Question: Hello i am doing web for statistic. There is problem in time span. There is two input from and to.

they are by default and takes time from following code:
'''
$date = date('y-m-d');
$sd = strtotime ( '-1 month' , strtotime ( $date ) ) ;
$trgD = date ( 'y-m-d' , $sd );
'''
than i printing them to the two inputs (from and to). Now i have a problem when user enter the time. how can i store them to $date and $trgD;
What should i do?
the form code is:
'''
<form name="sdate" method="post" action="index.php">
<td width="38" height="35">Aas</td>
<td width="89">
<input name="date1" id="date1" title="Ekhlekh odor" size="14" value="<?php echo $trgD ?>" type="text">
</td>
<td width="48"><input style="padding-bottom: 4px;" src="images/img1.gif" alt="Ta odroo songono uu" title="ekhlekh odor songokh" onClick="return showCalendar('date1');" align="absmiddle" border="0" type="image"></td>
<td width="61">Khurtel </td>
<td width="97"><input name="date2" id="date2" title="Duusakh odor" size="14" value="<?php echo $date ?>" type="text"></td>
<td width="77"><input style="padding-bottom: 4px;" src="images/img1.gif" alt="Duusakh odriig songokh" title="Duusakh odor" onClick="return showCalendar('date2');" align="absmiddle" border="0" type="image"></td>
<td width="196">
<input type="submit" name="submit1" value="Ilgeekh">
</td>
</form>
'''
i need to set condition like:
'''
if (user submit){
$date=store submited date1;
$trgD= store submited date2;}
else{
$date = date('y-m-d');
$sd = strtotime ( '-1 month' , strtotime ( $date ) ) ;
$trgD = date ( 'y-m-d' , $sd ); }
'''
i do not know how to write this condition
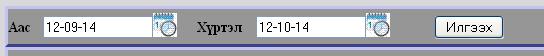
Answer: If I understand your question clearly, storing submitted dates into variables is fairly easy.
'''
if(isset($_POST['submit1'])) {
if(empty($_POST['trgD']))
{ $trgD = date ( 'y-m-d' , $sd );}
else if(empty($_POST['date2']))
{ $date2 = date('y-m-d'); }
}else {
$sd = strtotime ( '-1 month' , strtotime ( $date ) ) ;
$trgD = mysql_real_escape_string($_POST['trgD ']);
$date2 = mysql_real_escape_string($_POST['date']);
<form name="sdate" method="post" action="index.php">
<td width="38" height="35">Aas</td>
<td width="89">
<input name="date1" id="date1" title="Ekhlekh odor" size="14" value="<?php echo $trgD ?>" type="text">
</td>
<td width="48"><input style="padding-bottom: 4px;" src="images/img1.gif" alt="Ta odroo songono uu" title="ekhlekh odor songokh" onClick="return showCalendar('date1');" align="absmiddle" border="0" type="image"></td>
<td width="61">Khurtel </td>
<td width="97"><input name="date2" id="date2" title="Duusakh odor" size="14" value="<?php echo $date ?>" type="text"></td>
<td width="77"><input style="padding-bottom: 4px;" src="images/img1.gif" alt="Duusakh odriig songokh" title="Duusakh odor" onClick="return showCalendar('date2');" align="absmiddle" border="0" type="image"></td>
<td width="196">
<input type="submit" name="submit1" value="Ilgeekh">
</td>
</form>
}}
'''